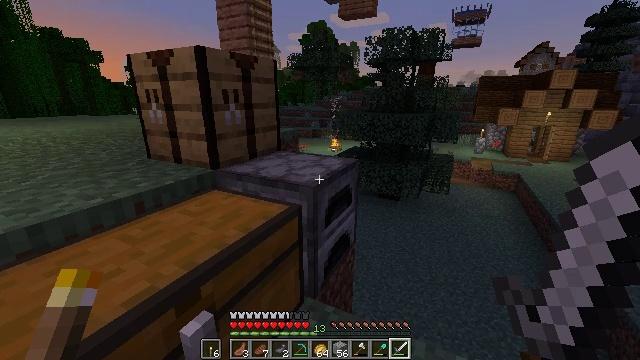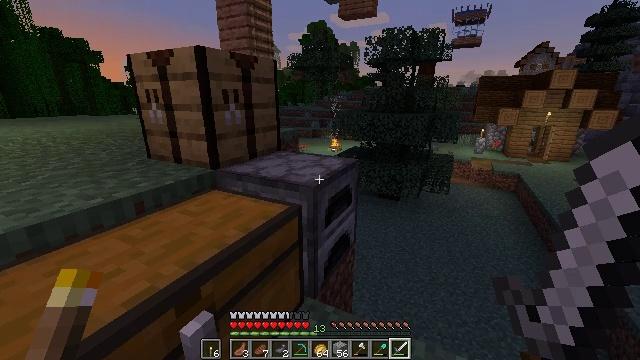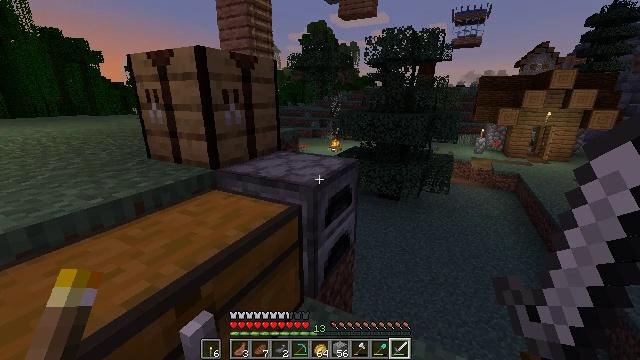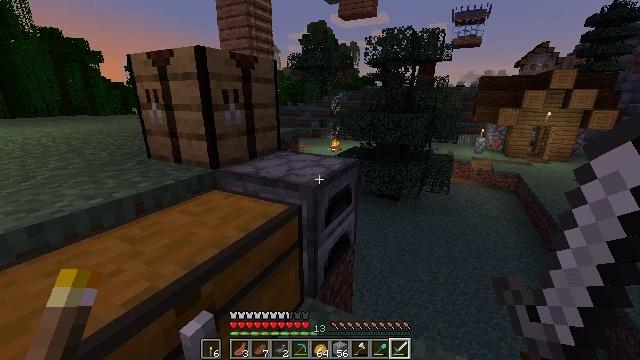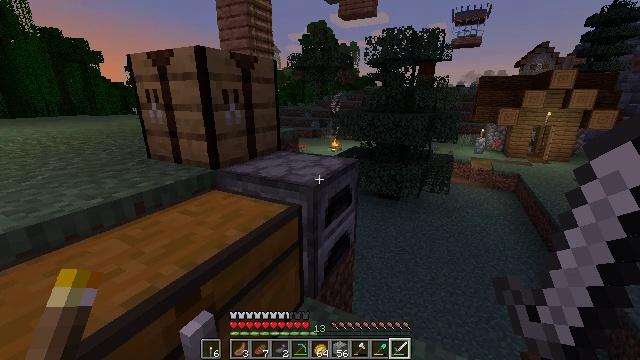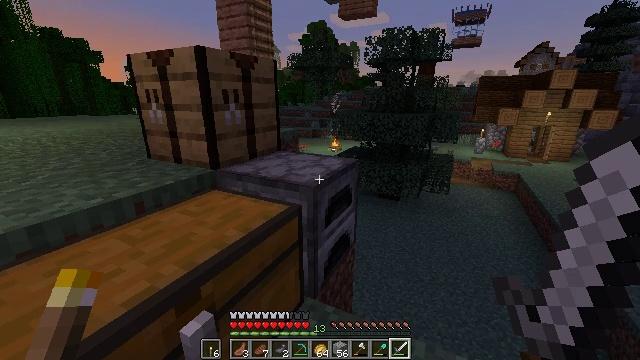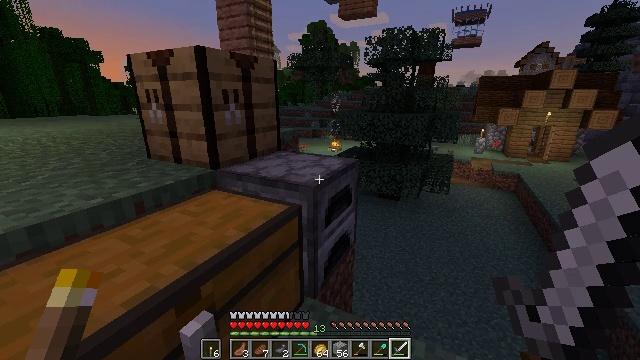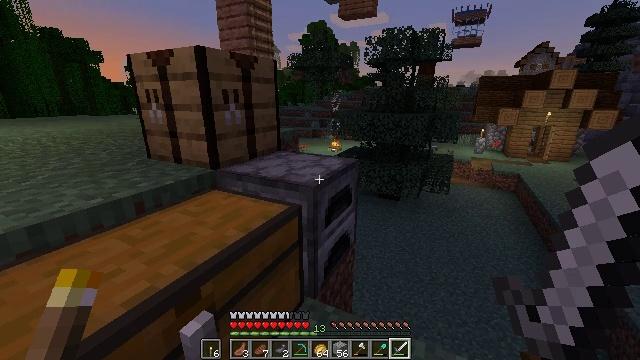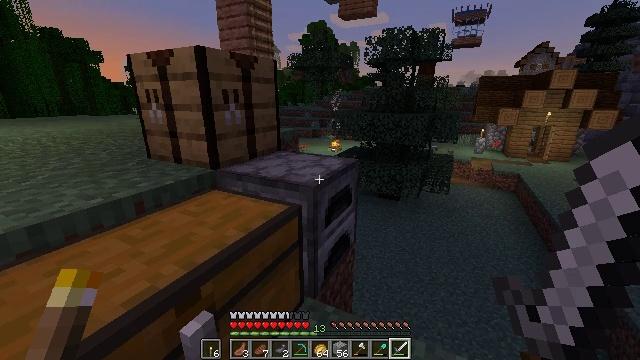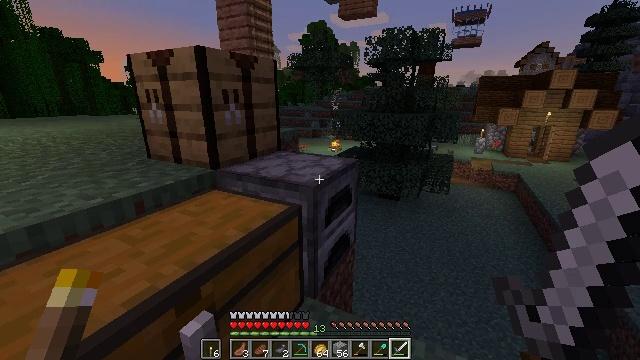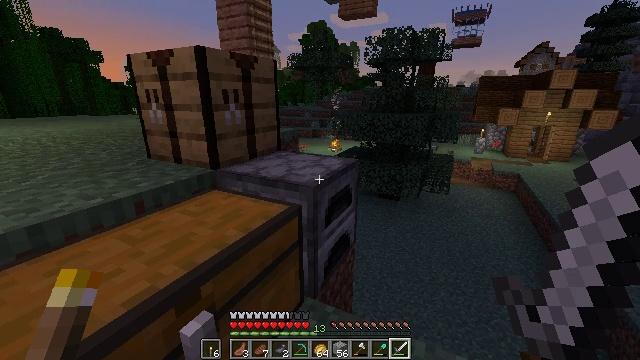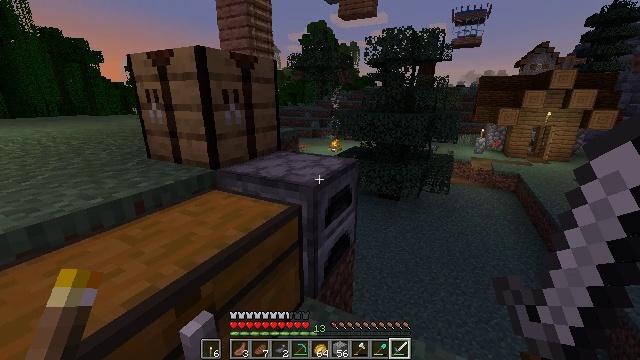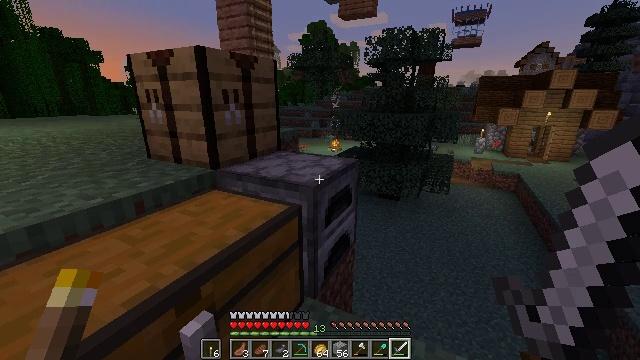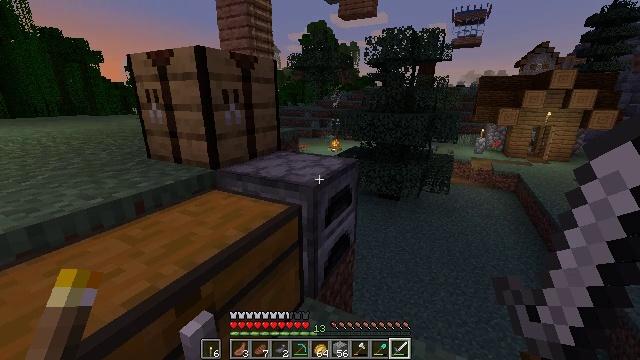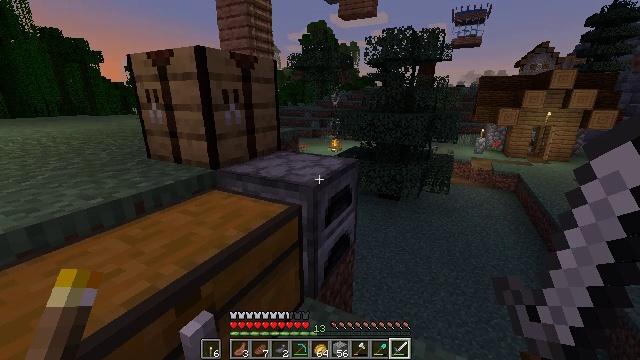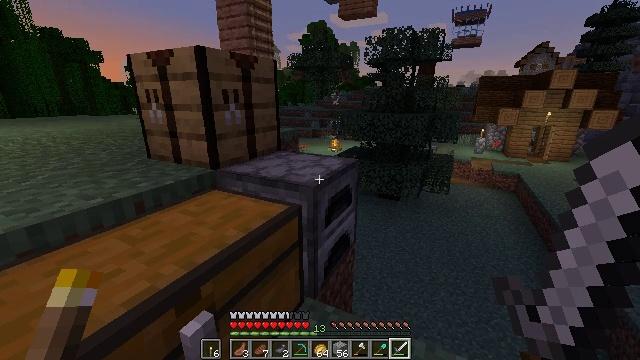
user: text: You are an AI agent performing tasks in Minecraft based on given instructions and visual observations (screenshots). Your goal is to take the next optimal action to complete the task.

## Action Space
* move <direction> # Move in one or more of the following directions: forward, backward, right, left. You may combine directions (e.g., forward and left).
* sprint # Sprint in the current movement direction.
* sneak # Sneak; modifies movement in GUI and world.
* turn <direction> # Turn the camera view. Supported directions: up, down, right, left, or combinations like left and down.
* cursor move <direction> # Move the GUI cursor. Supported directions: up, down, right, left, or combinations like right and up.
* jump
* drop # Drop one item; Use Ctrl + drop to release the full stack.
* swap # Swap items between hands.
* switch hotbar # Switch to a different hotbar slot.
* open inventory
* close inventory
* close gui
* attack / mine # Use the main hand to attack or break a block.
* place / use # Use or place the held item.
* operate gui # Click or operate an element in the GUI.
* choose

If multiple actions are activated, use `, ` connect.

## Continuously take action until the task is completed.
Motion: motion action
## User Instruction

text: Mine a melon block.
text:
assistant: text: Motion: no_op
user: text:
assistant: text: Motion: no_op
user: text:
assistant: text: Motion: no_op
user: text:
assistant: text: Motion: no_op
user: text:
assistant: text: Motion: no_op
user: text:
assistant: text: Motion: no_op
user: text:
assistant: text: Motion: no_op
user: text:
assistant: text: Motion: no_op
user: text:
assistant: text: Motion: no_op
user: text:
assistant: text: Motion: no_op
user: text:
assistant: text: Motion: no_op
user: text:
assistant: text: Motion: no_op
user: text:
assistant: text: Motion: no_op
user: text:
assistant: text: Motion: no_op
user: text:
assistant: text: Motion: no_op
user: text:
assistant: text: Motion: no_op
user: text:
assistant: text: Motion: no_op
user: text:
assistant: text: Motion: no_op
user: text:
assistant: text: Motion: no_op
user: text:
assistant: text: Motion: no_op
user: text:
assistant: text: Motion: no_op
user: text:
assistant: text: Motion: no_op
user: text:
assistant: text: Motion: no_op
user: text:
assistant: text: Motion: no_op
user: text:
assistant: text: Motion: no_op
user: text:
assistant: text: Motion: no_op
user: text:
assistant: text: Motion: no_op
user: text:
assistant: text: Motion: no_op
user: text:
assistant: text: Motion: no_op
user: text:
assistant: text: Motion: no_op